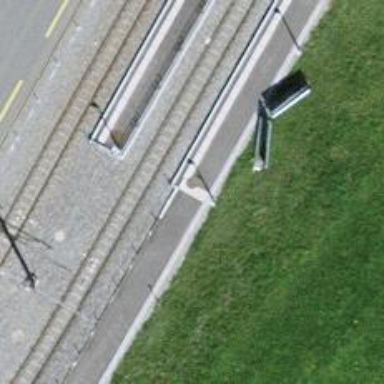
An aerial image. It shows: Platform for public transport with shelter. The platform is for railway use.